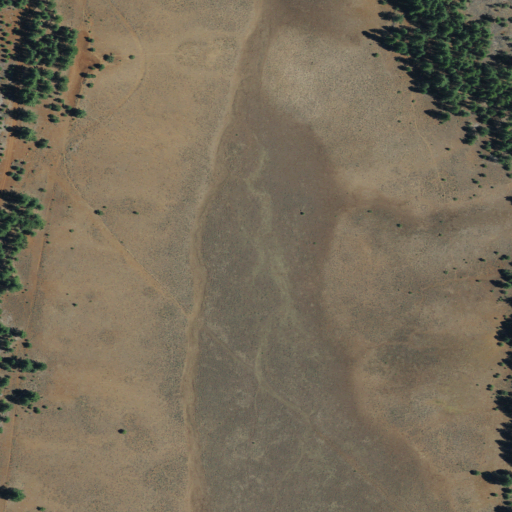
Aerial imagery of plain(s) in California named Windmill Flat containing shrub, evergreen forest, and grassland